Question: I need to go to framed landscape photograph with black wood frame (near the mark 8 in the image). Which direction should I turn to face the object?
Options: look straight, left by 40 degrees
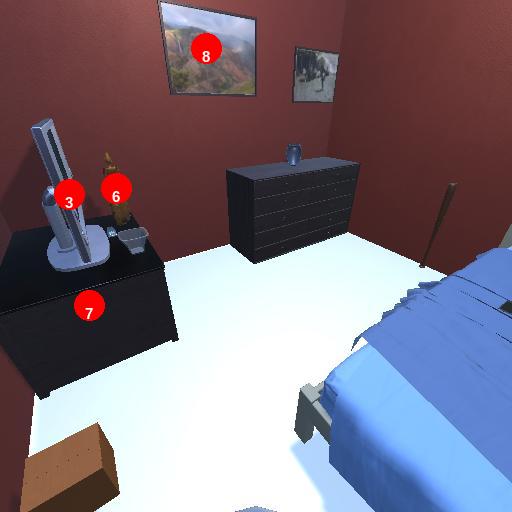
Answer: look straight